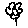
Label: flower